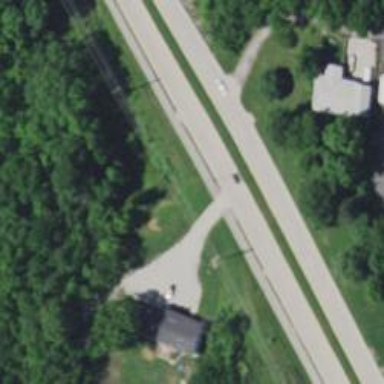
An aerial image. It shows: Unmarked crossing on the road.